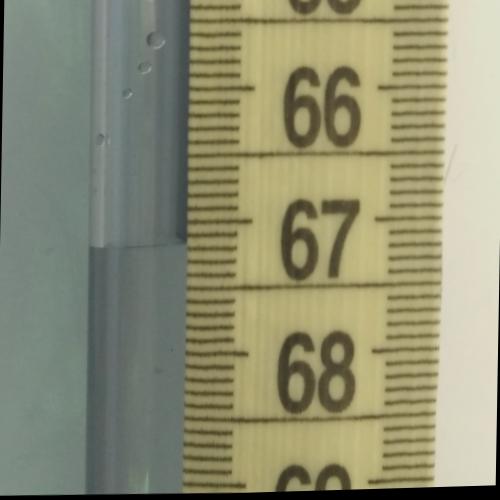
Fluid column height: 67.2 cm